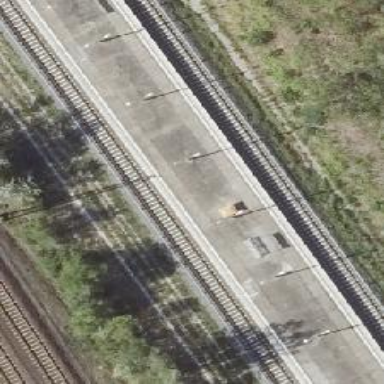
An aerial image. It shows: Platform edge at railway station.